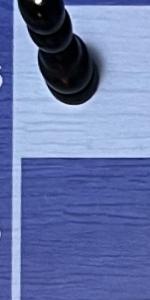
Label: Empty